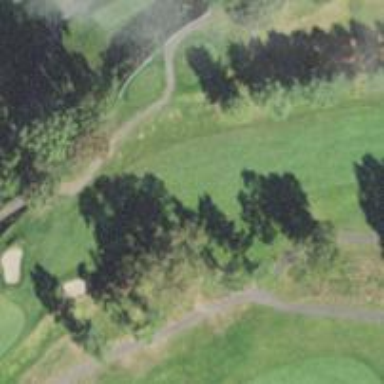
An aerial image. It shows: Golf hole.